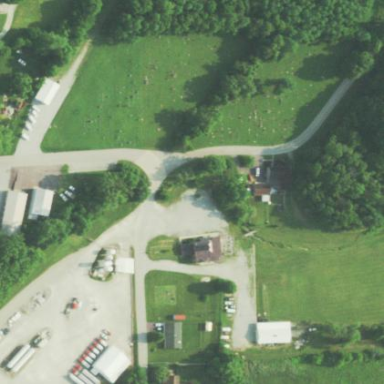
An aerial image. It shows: Cemetery.